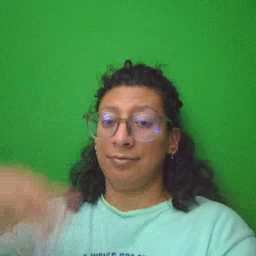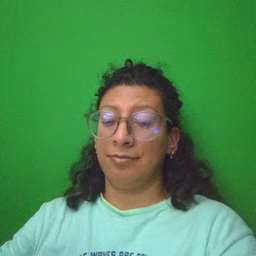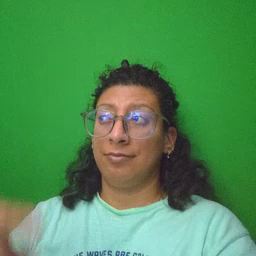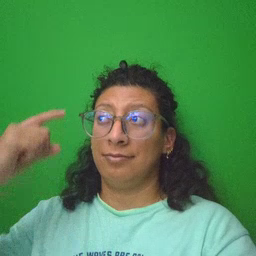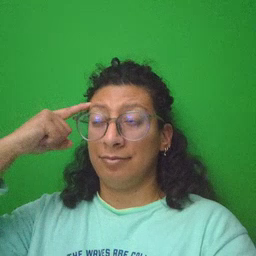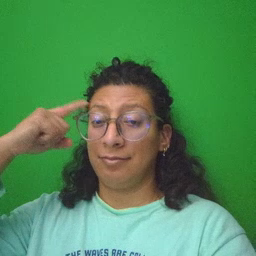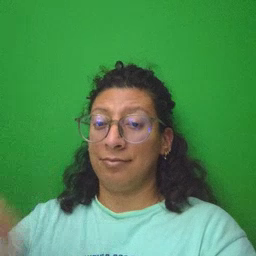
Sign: think